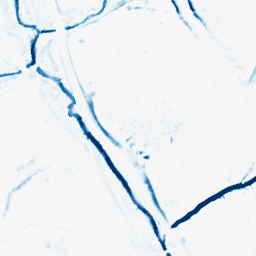
Category: morphological
Decomposition family: morphological_diamond
Decomposition parameters: operation: closing
radius: 5
Upsampling method: bilinear
Upsampling parameters: scale: 2
Upsampling scale: 2